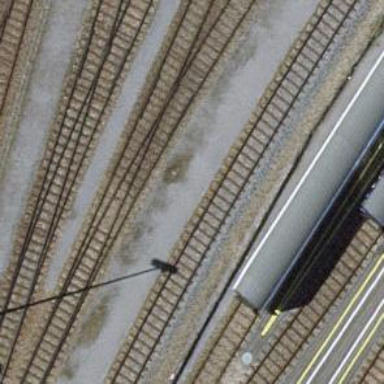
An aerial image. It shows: Railway yard with one track.